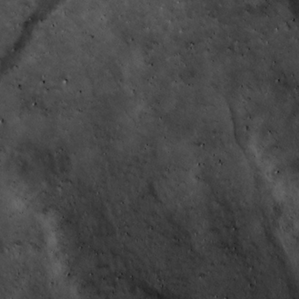
Label: non_frost